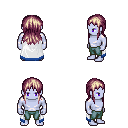
a pixel art fantasy rpg character, male body template, dark elf, purple skin, white trimmed cape, teal pants, white blonde unkempt hairstyle, four views (front, back, left, right), 2x2 character sprite sheet, small pixel art, hard edges, no anti-aliasing